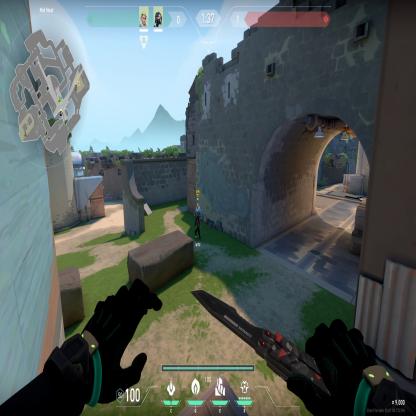
Label: teammate